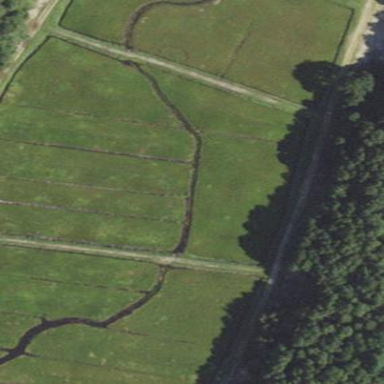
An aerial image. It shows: Farmland next to wetland area.